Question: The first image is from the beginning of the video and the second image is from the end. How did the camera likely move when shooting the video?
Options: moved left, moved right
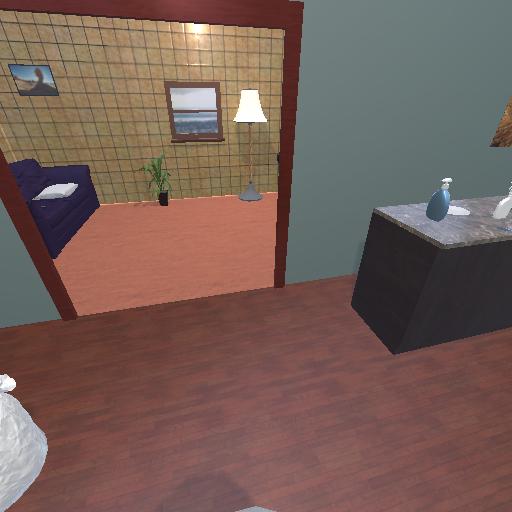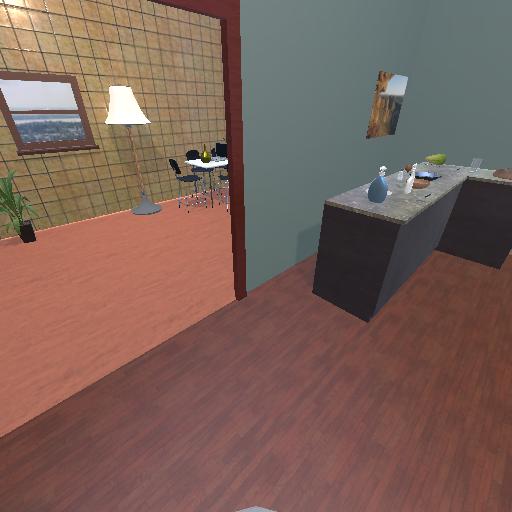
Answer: moved left